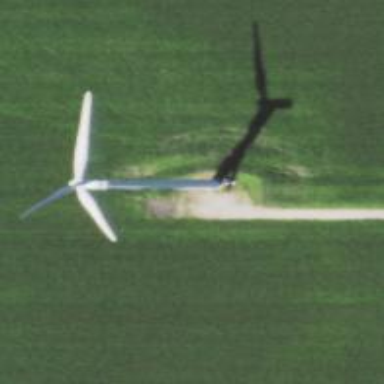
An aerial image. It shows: Wind generator powered by wind. The generator type is horizontal axis and it uses wind turbines.